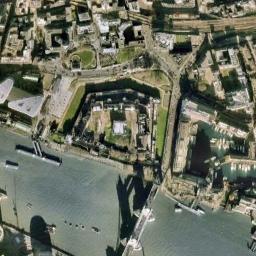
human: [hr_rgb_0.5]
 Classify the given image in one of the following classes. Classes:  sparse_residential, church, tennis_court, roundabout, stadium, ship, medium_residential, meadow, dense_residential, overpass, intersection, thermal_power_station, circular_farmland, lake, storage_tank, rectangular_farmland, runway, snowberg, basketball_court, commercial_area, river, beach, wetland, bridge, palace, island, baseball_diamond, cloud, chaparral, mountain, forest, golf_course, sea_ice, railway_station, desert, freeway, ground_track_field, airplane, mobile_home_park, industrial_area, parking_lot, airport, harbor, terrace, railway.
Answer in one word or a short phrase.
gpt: palace